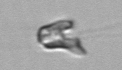
Label: Chrysochromulina_lanceolata